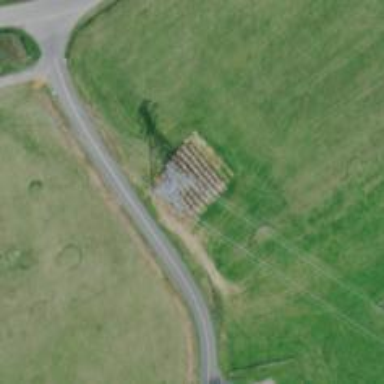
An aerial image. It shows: Lattice structure tower used for power transmission.